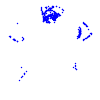
Particle: proton